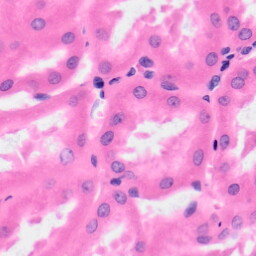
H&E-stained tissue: Kidney